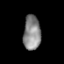
Tissue: prostate
Cell type: T cells
Senescence score: 0.7458
Nuclear area (px): 585
Mean DAPI intensity: 136.957